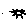
Label: sun